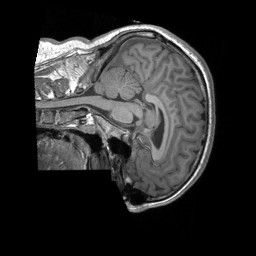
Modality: T1w
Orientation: sagittal